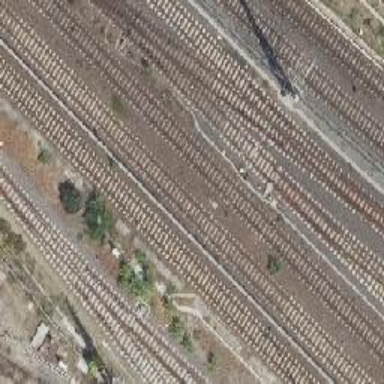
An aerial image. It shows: Railway signal.